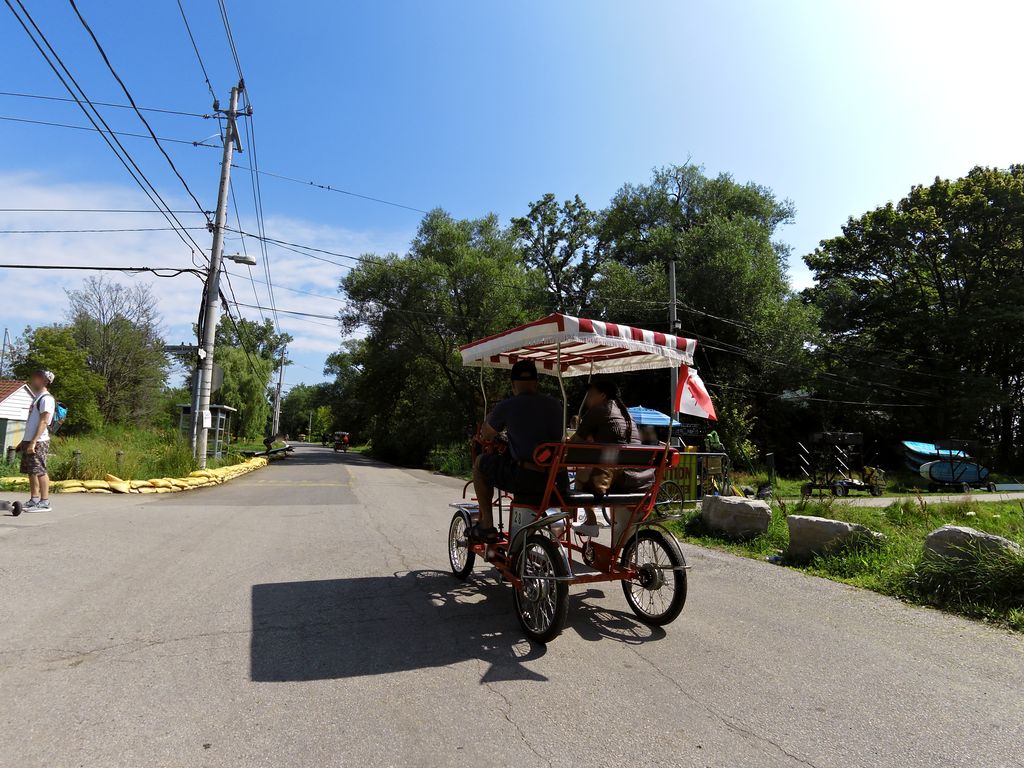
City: toronto